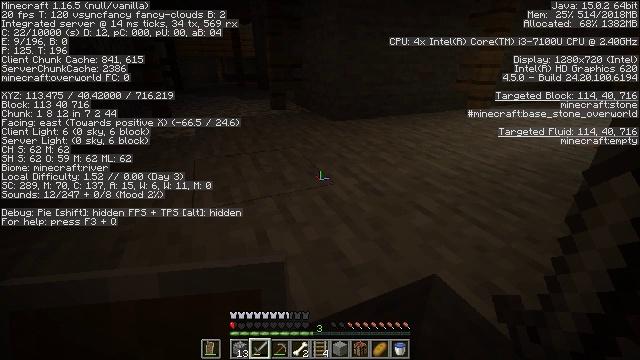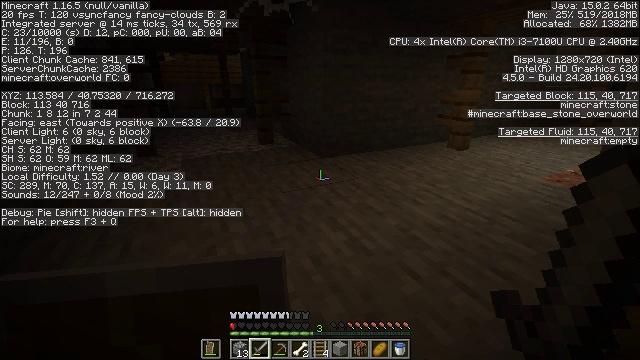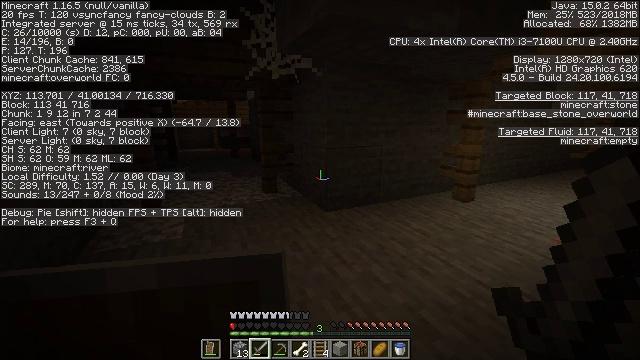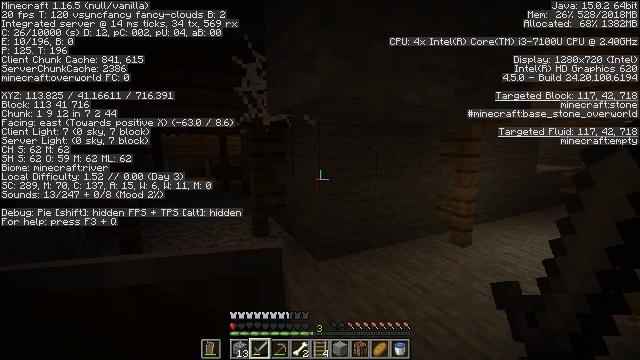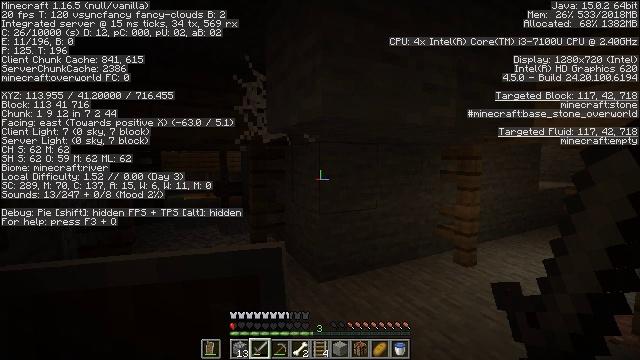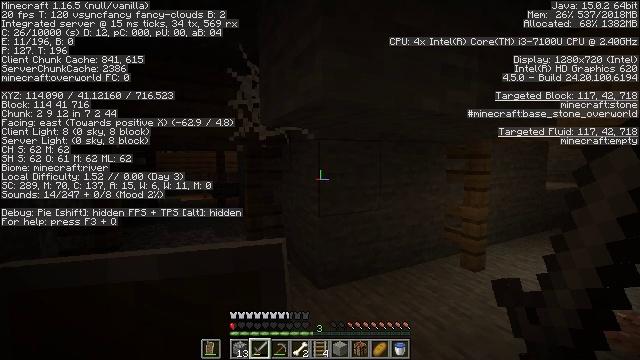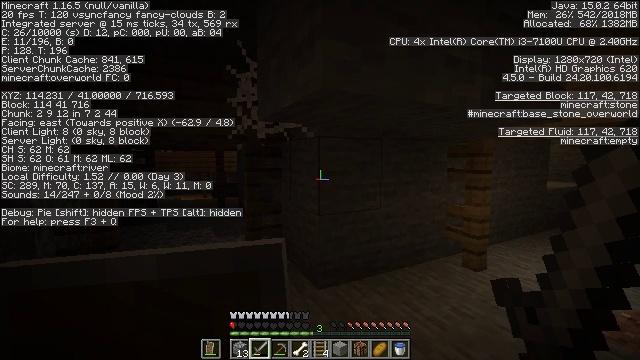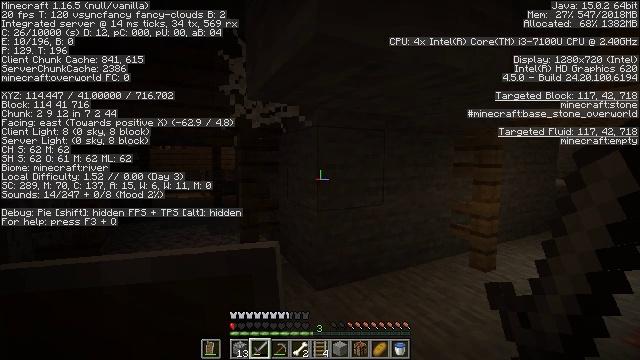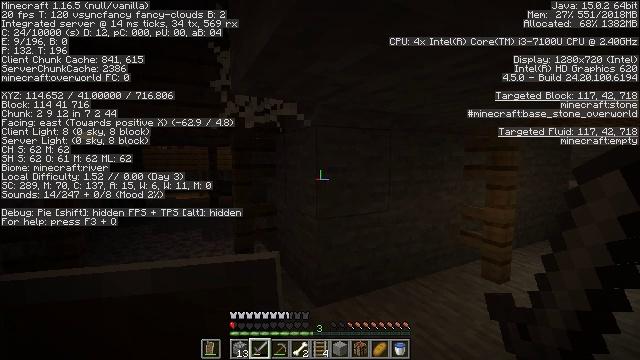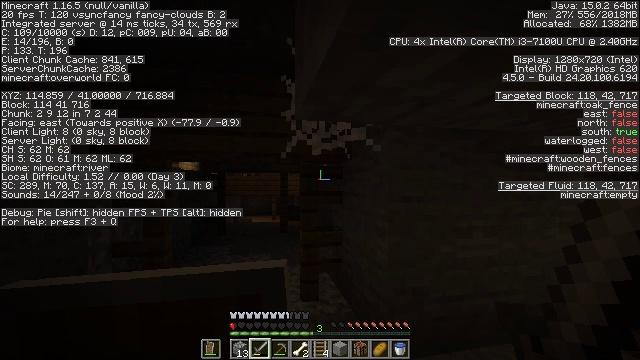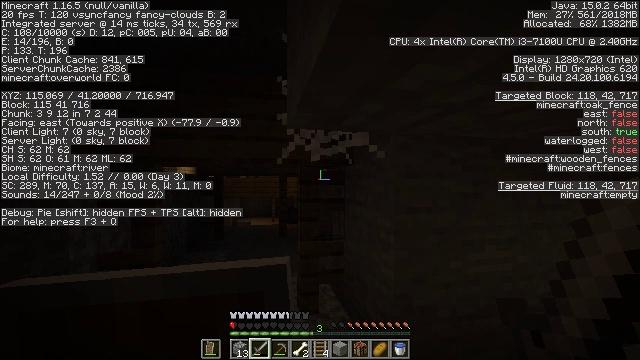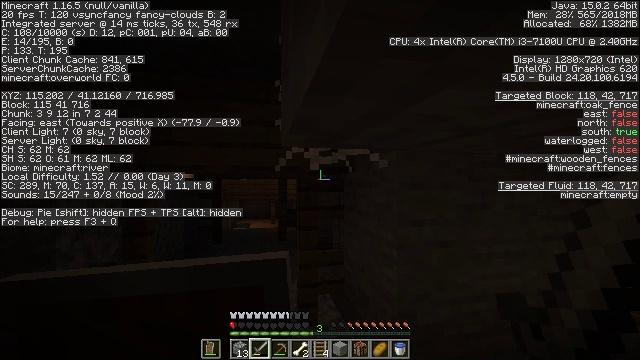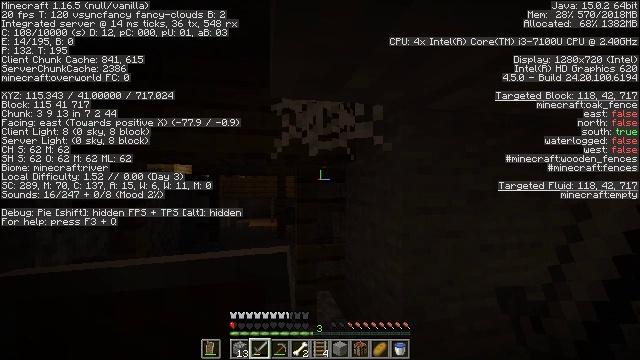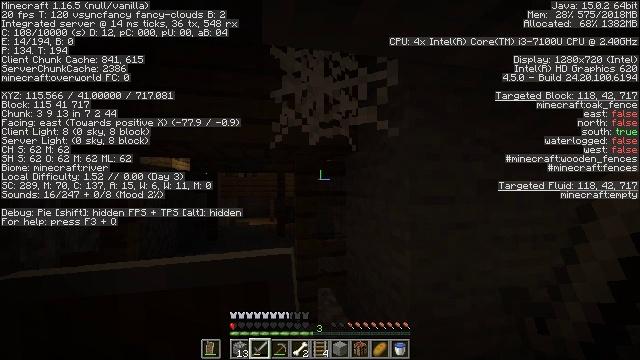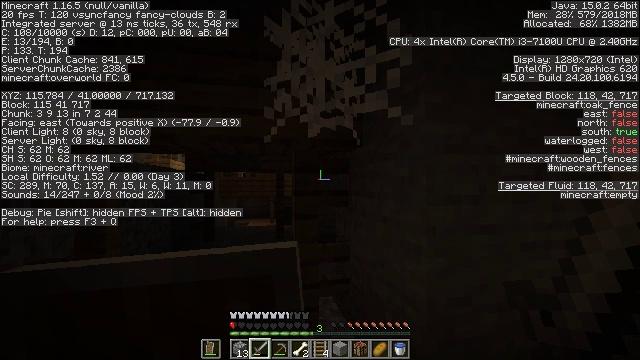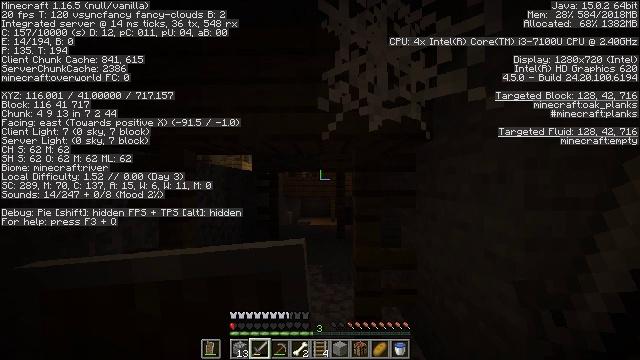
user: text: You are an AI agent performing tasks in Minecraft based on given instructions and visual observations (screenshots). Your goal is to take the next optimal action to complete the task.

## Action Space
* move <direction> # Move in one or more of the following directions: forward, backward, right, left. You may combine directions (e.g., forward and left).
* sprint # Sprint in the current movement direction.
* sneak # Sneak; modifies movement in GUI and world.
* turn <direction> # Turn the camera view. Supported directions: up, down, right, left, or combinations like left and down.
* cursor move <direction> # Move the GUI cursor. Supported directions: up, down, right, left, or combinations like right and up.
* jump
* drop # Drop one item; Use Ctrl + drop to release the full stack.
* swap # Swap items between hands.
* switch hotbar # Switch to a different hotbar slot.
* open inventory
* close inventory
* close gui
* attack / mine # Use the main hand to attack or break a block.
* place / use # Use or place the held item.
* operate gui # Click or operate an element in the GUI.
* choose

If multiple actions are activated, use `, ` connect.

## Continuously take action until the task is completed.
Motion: motion action
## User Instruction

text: Remove the cobweb to avoid getting stuck.
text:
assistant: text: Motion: move forward, turn right and up, jump
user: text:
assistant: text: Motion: move forward, turn up, jump
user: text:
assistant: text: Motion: move forward, turn right and up, jump
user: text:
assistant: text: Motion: move forward, turn up, jump
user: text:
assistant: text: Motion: move forward, jump
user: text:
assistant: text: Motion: move forward, jump
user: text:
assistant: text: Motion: move forward, jump
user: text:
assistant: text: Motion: move forward, jump
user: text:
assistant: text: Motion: move forward, turn left and up, jump
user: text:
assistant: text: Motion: move forward, jump
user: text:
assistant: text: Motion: move forward, jump
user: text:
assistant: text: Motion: move forward, jump
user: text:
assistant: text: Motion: move forward, jump
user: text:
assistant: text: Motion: move forward, jump
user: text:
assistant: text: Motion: move forward, turn left, jump
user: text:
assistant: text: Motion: move forward, turn left and down, jump
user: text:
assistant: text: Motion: move forward, turn left and down, jump
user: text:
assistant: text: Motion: move forward, turn left and down, jump
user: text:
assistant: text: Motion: move forward, jump
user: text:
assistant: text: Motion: move forward, jump
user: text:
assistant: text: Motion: move forward, turn right, jump
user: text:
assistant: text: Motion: move forward, turn right and up, jump
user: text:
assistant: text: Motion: move forward, turn right and up, jump
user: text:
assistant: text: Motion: move forward, turn right
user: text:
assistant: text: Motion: move forward, turn right and down
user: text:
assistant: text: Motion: move forward, turn right and down
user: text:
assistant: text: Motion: move forward, turn down
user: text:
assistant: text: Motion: move forward
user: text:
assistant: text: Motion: move forward
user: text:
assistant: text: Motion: move forward, turn down